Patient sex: M
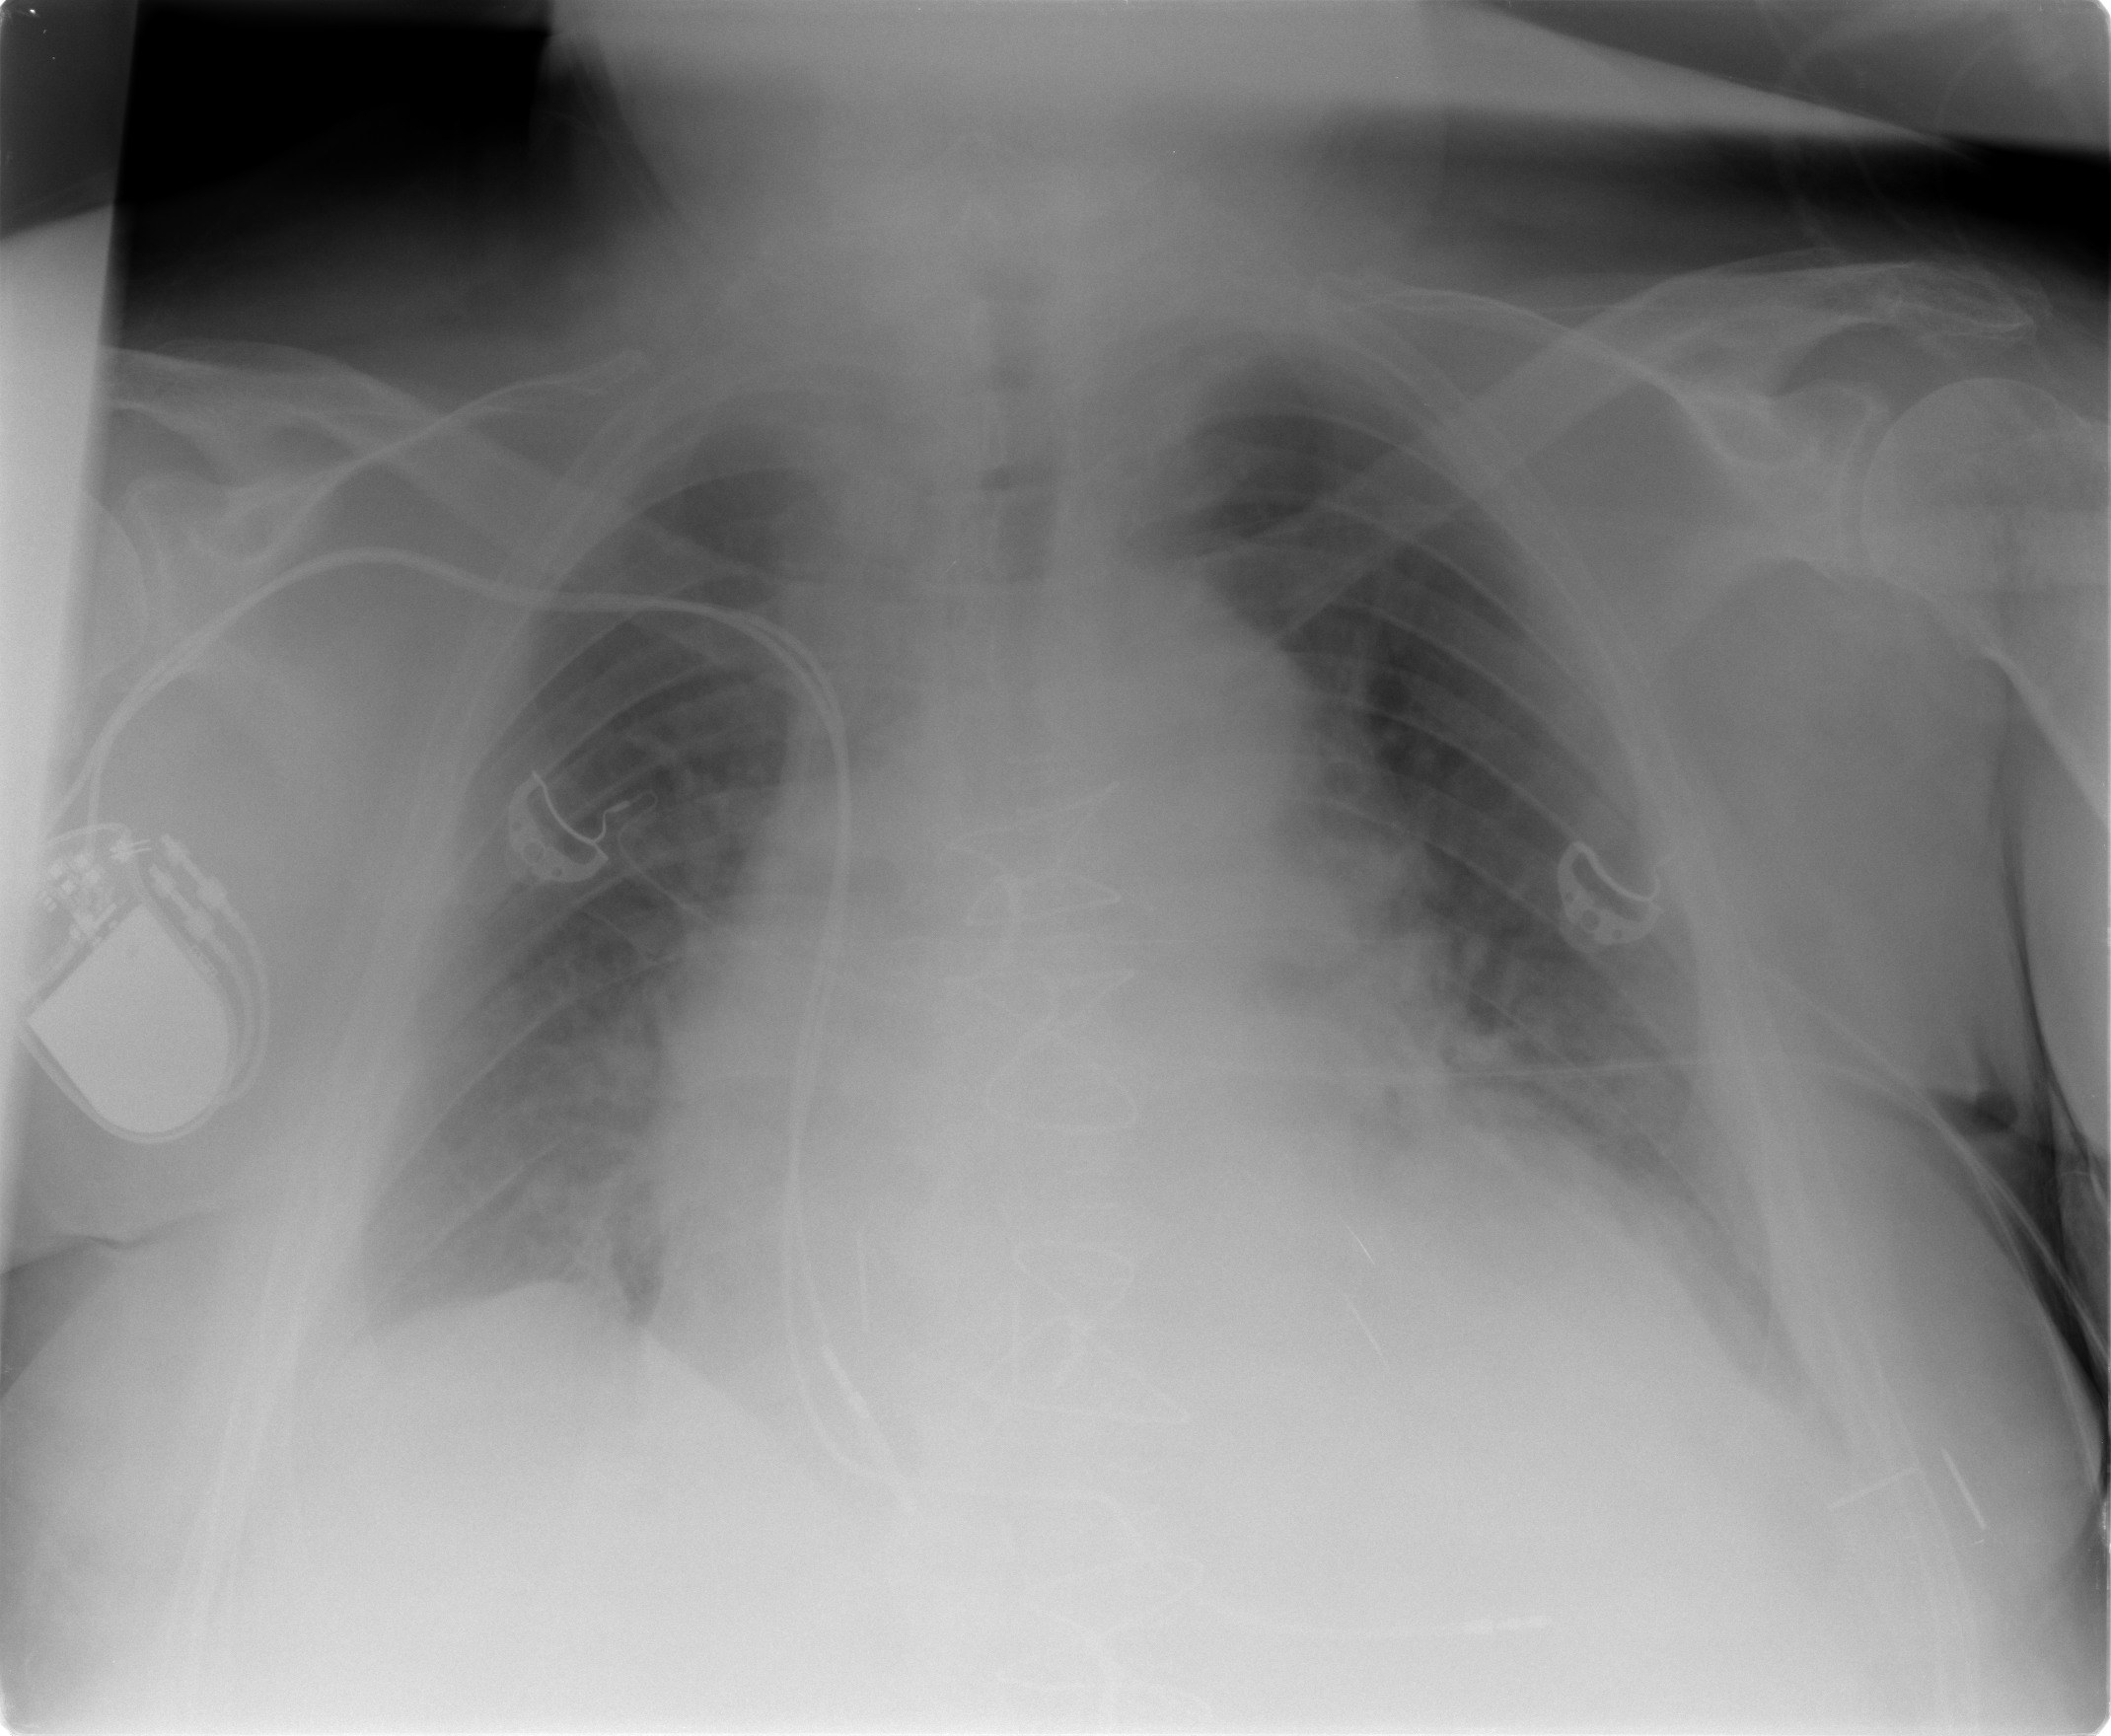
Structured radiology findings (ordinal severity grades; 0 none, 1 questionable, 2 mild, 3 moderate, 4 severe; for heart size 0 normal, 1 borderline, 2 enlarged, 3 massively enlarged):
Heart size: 3
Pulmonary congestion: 3
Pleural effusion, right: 2
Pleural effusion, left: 2
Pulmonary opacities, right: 2
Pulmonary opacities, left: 2
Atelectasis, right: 2
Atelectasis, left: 2